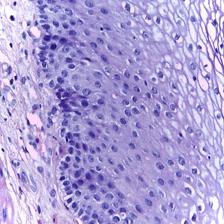
Diagnosis: Normal